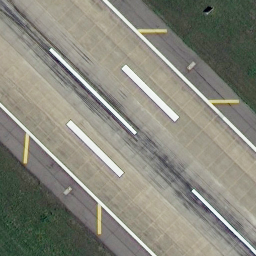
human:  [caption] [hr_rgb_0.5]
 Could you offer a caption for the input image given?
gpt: It is a straight runway with some mark lines on it .

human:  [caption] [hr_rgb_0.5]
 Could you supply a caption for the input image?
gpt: There are some mark lines on the straight runway .

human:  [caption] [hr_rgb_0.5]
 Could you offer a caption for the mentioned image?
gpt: It is a straight runway with some white mark lines on it .

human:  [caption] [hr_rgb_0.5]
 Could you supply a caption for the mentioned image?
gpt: A straight runway with some mark lines on it .

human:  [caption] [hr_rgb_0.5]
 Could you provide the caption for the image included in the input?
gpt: A straight runway with some white mark lines on it .